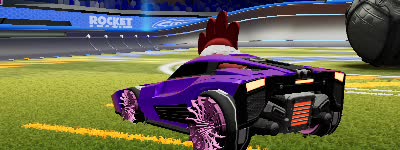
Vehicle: breakout